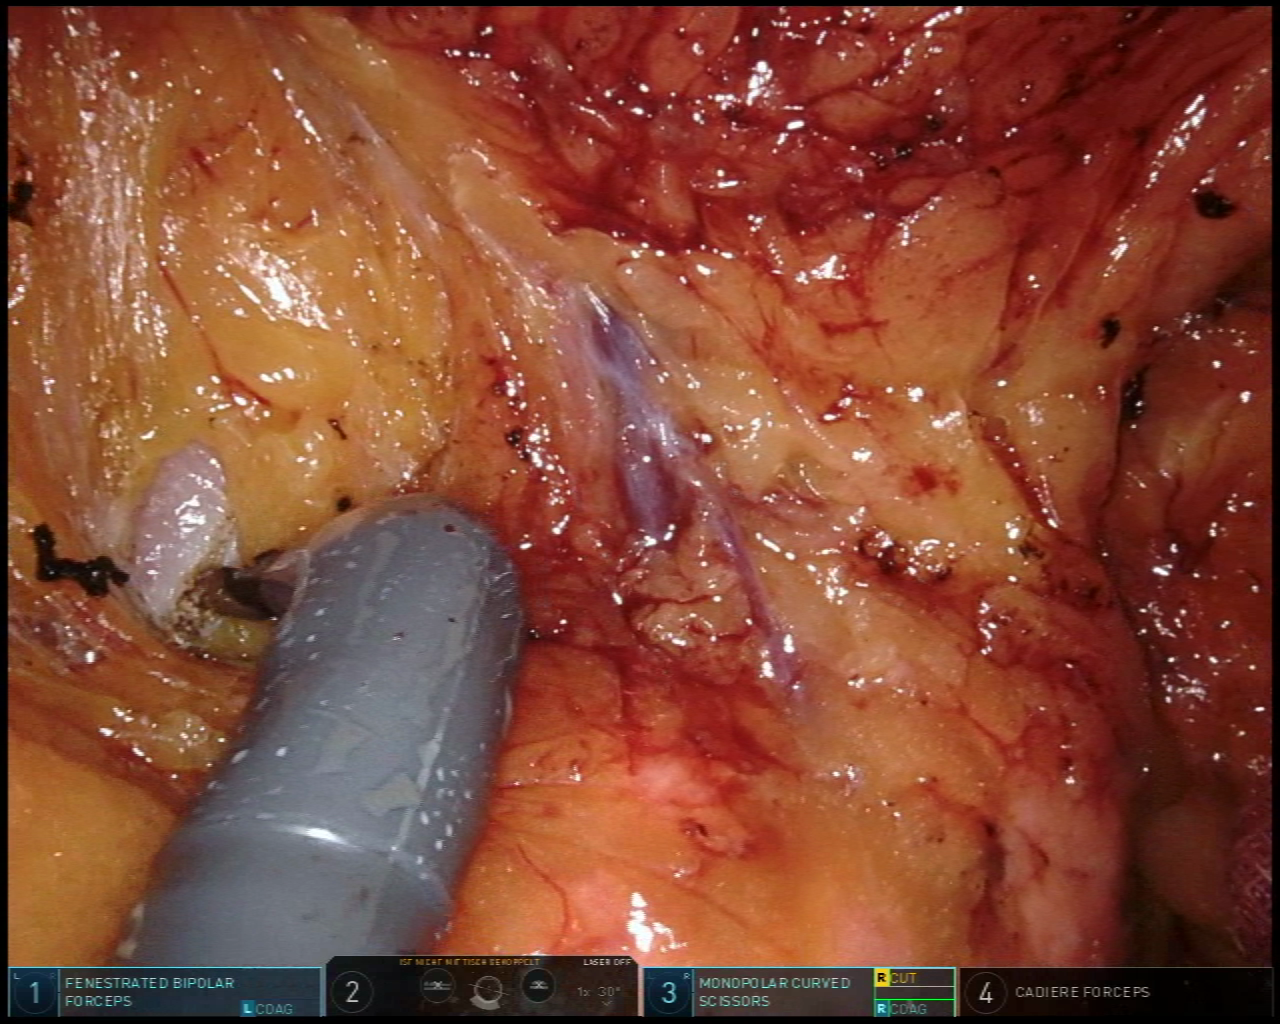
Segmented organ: stomach
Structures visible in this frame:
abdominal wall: no
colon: no
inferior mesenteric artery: no
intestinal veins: no
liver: no
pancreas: yes
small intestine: no
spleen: no
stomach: yes
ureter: no
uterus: no
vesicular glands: no